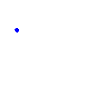
Particle: pion